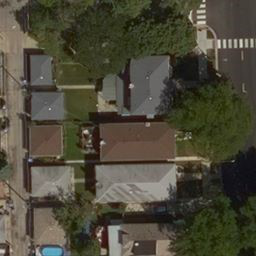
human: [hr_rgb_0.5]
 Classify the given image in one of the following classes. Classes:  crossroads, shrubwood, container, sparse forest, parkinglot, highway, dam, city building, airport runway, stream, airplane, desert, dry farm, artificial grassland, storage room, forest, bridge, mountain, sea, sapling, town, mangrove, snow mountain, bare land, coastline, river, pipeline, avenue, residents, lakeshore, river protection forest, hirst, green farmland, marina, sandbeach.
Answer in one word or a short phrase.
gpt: residents